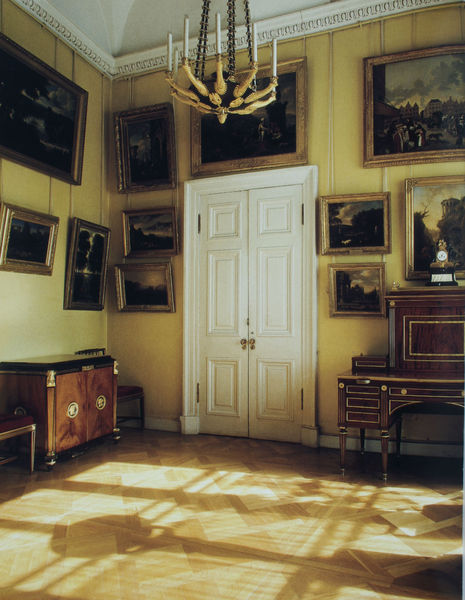
Titel: Vorzimmer im Erdgeschoss
Künstler: Charles Cameron
Standort: St. Petersburg
Institution: Schloss Pawlowsk
Schlagwörter: gemälde, schatten, weiß, gelb, ocker, braun, fenster, hell, holz, lampe, licht, raum, schwarz, stuhl, stühle, tisch, tür, zimmer, dach, haus, schloss, wand, barock, rahmen, bild, innenraum, möbel, öl, sonne, boden, gold, interieur, decke, innen, bilder, bilderrahmen, kommode, schrank, schreibtisch, ecke, türen, fußboden, parkett, kette, dielen, hocker, saal, schemel, seile, jugendstil, salon, holzboden, kerze, uhr, schublade, türrahmen, flügeltür, kerzen, kronleuchter, leuchter, lüster, stuck, türflügel, parkettboden, lichteinfall, galerie, foto, fotografie, wände, eingang, truhe, strahlen, kunst, pult, villa, komode, schubladen, sims, biedermeier, kerzenleuchter, gesims, residenz, schreiben, türgriff, antik, sonnenstrahlen, viktorianisch, mobiliar, sammlung, museum, stuckdecke, schreibpult, sekretär, schränkchen, kassettentür, tur, leinwände, empire, hängung, beschläge, wohnraum, doppeltür, gemäldesammlung, luster, panele, weisse, chandelier, landschaften, stuk, aufhängung, deckenleuchter, gemalde, paneele, trihe, kerzenlüster, holzleuchter, hängeleuchter, kabinettschrank, pendule, stukaturen, altbau, sail, sekrtär, flügeltüt, sekret#r, stcuk